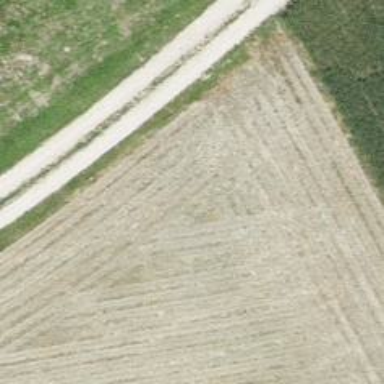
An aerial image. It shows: Track with fine gravel surface. The track type is grade 2.